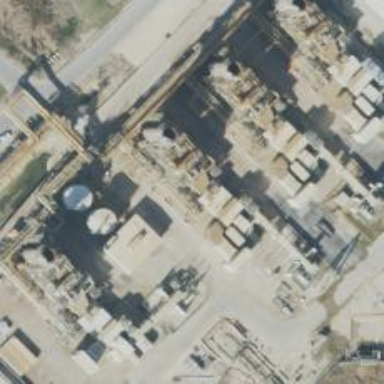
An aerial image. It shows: Gas turbine generator powered by gas.